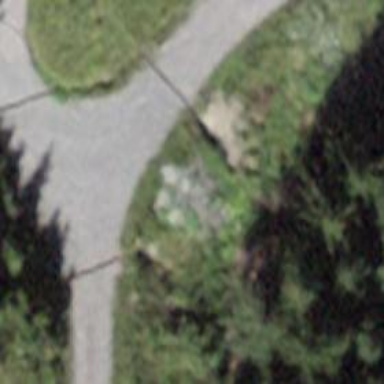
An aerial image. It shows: Guidepost providing information.